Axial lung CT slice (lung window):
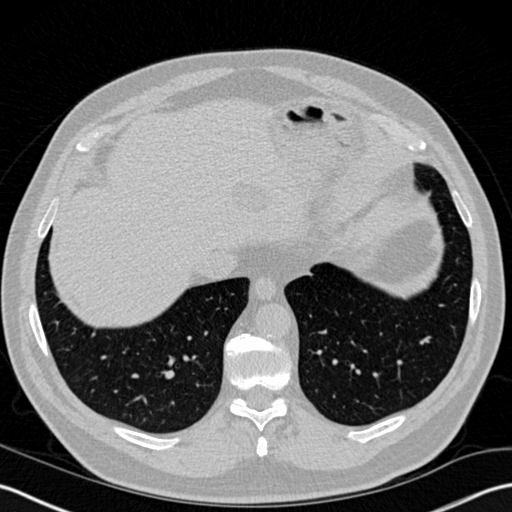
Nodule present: no